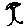
Label: tree